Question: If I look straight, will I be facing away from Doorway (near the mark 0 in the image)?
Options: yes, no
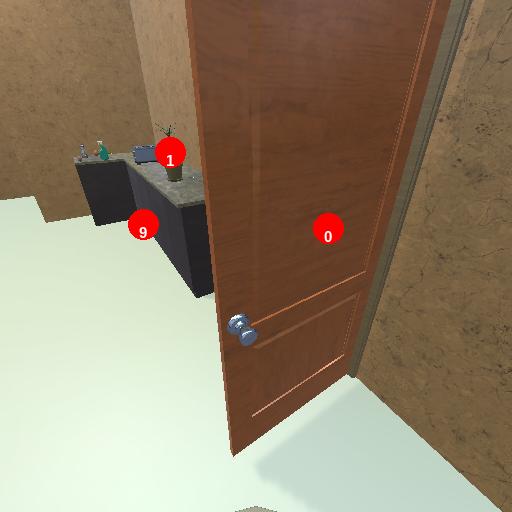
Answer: yes